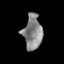
Tissue: prostate
Cell type: T cells
Senescence score: 0.2725
Nuclear area (px): 626
Mean DAPI intensity: 136.014